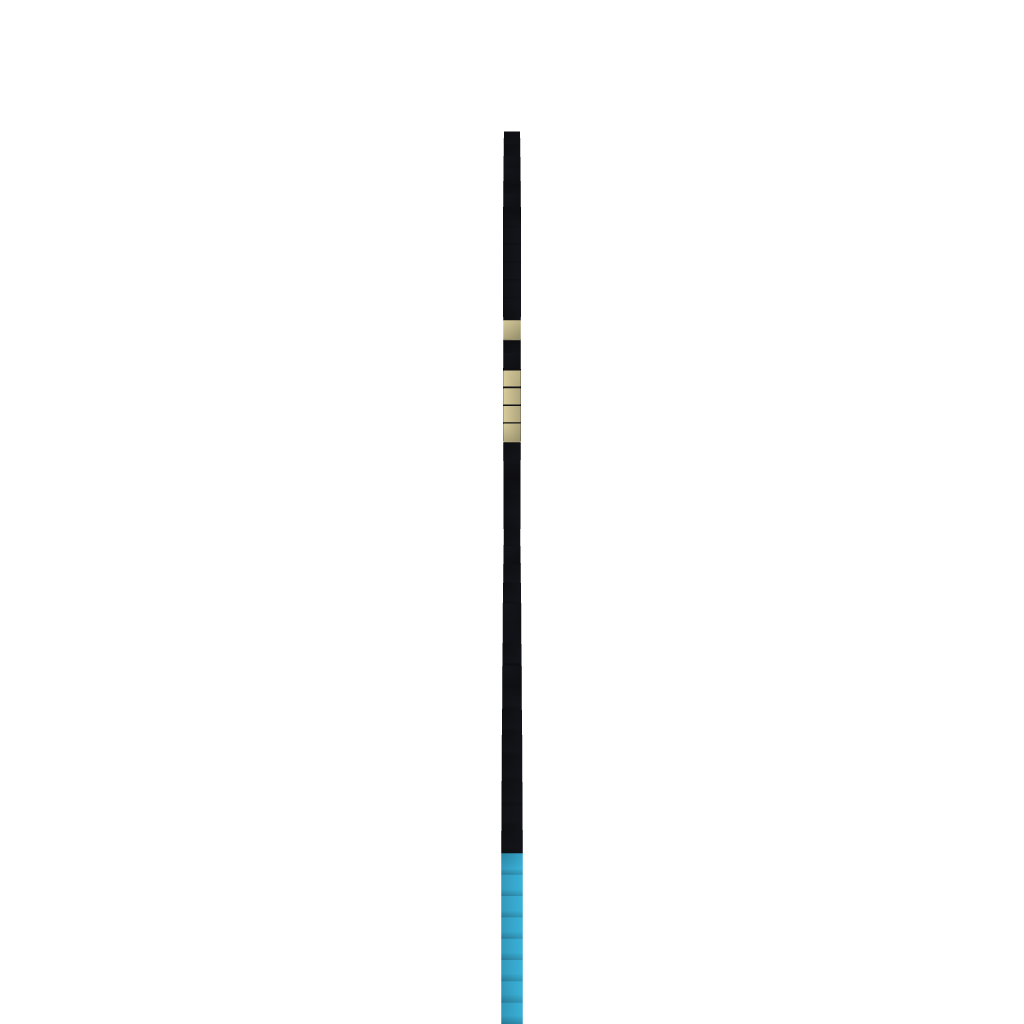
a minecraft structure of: Vault boy